Question: I've got a 'ul' element with a variable number of 'li' elements. I want the last 'li' element to always fill the remaining space on the first line, or, if there's less than a predefined minimum, I'd like it to move to a new line.
Diagrams to demonstrate:

I've tried this with various combinations of float left, float right, display block, inline, inline-block, table, min-width etc. I can't make it work. I'm willing to do down the javascript route if necessary but first I wanted to see if anyone can figure it out in pure CSS for me
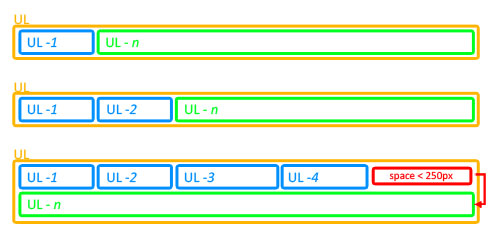
Answer: You want to use some nifty CSS- namely remove the default styling for your list and list items, then float each 'li' left except the last one- which you apply 'overflow:hidden;' to to force it to take up the remaining space. By giving it a 'min-width' you also specify it should move to a newline after a certain point.
nb. You'll want to change the '200px' to '250px'
## Demo Fiddle
HTML
'''
<ul>
<li></li>
<li></li>
<li></li>
<li></li>
</ul>
'''
CSS
'''
ul, li{
list-style:none;
margin:0;
padding:0;
box-sizing:border-box;
height:10px;
}
li{
float:left;
border:1px solid red;
width:100px;
}
li:last-child{
float:none;/* <--- stop the last item from being floated */
width:auto;/* <--- make the last item have an automatic width */
overflow:hidden;/* <--- force it to take up the remaining space */
min-width:200px; /* <--- except if the remaining space is less than 200px, in which case move it to a new line */
}
'''